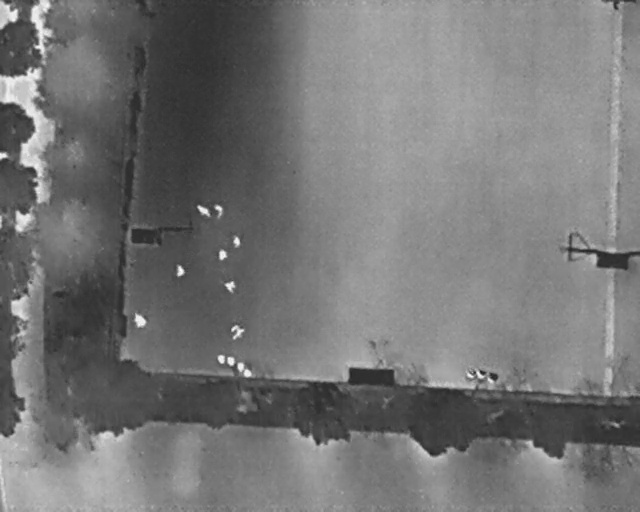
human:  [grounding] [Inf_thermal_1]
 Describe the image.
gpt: In the satellite image, there is  <ref>4 medium person </ref> <box>[[32, 39, 35, 42, 2], [30, 39, 32, 42, 39], [34, 54, 36, 57, 2], [35, 63, 38, 66, 2]]</box> located at center,  <ref>2 small person </ref> <box>[[35, 46, 38, 48, 2], [33, 48, 35, 50, 2]]</box> located at center,  <ref>2 medium person </ref> <box>[[26, 51, 29, 54, 2], [20, 61, 23, 63, 2]]</box> located at left.